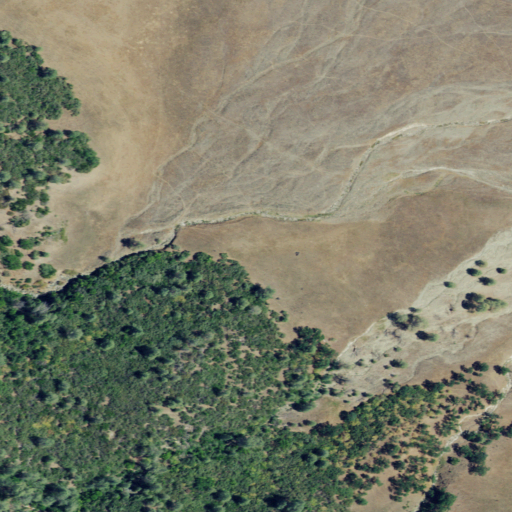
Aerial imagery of valley in California named Deadshot Canyon containing grassland, shrub, and mixed forest